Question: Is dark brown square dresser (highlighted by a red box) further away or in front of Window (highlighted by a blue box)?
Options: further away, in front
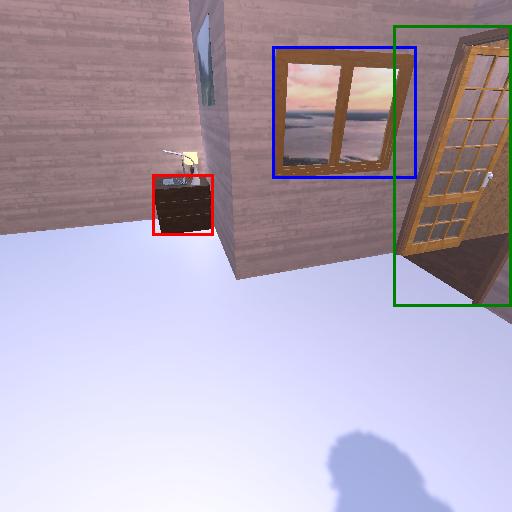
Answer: further away